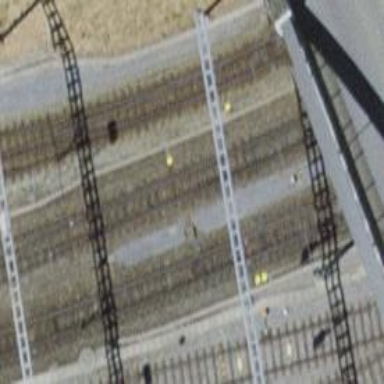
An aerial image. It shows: Railway switch.